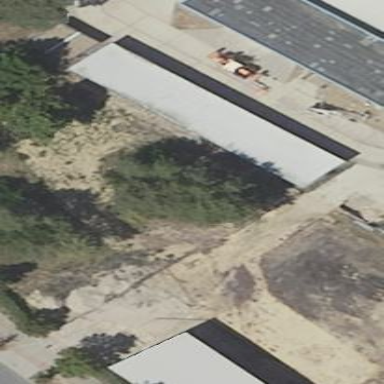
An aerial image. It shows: Shed building.